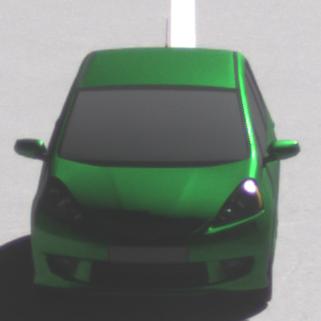
Make: Honda
Model: Jazz 1.2
Detailed model: Jazz (III) (11/08 - 04/11)
Model produced from: 2008/11
Model produced until: 2010/10
Doors: 5
Color: green
Road condition: dry road
Daytime: morning or afternoon
Contrast: high contrast